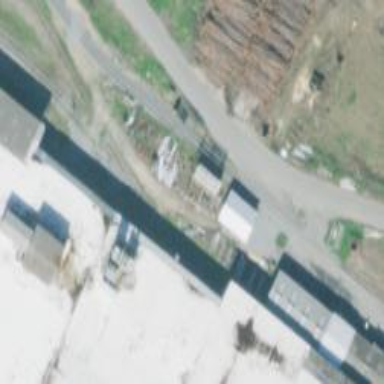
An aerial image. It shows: Abandoned railway spur.